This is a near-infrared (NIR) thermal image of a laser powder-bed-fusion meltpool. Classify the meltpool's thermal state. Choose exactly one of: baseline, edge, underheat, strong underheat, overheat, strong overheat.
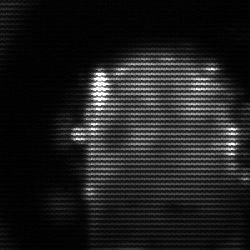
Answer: baseline